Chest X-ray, AP view. Patient: 45 years old, sex F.
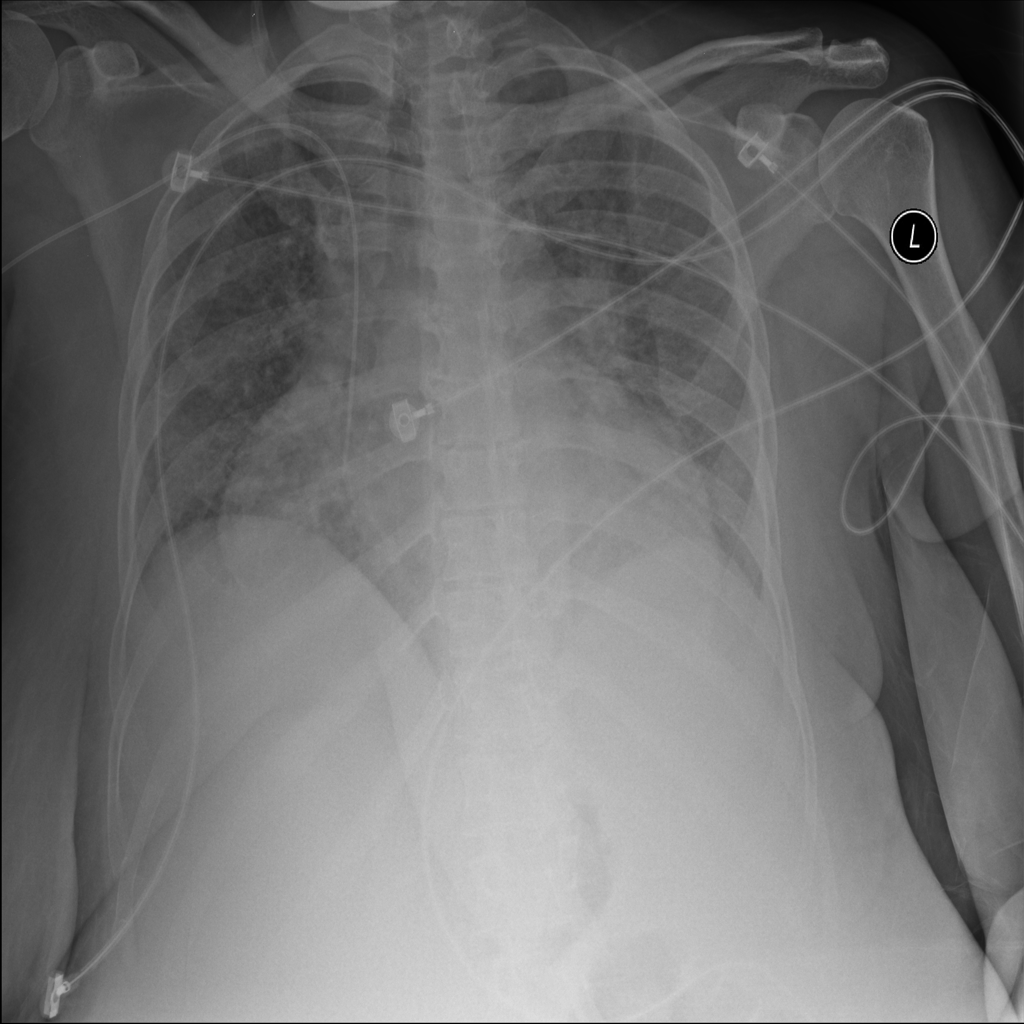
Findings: No Finding